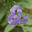
Label: 2